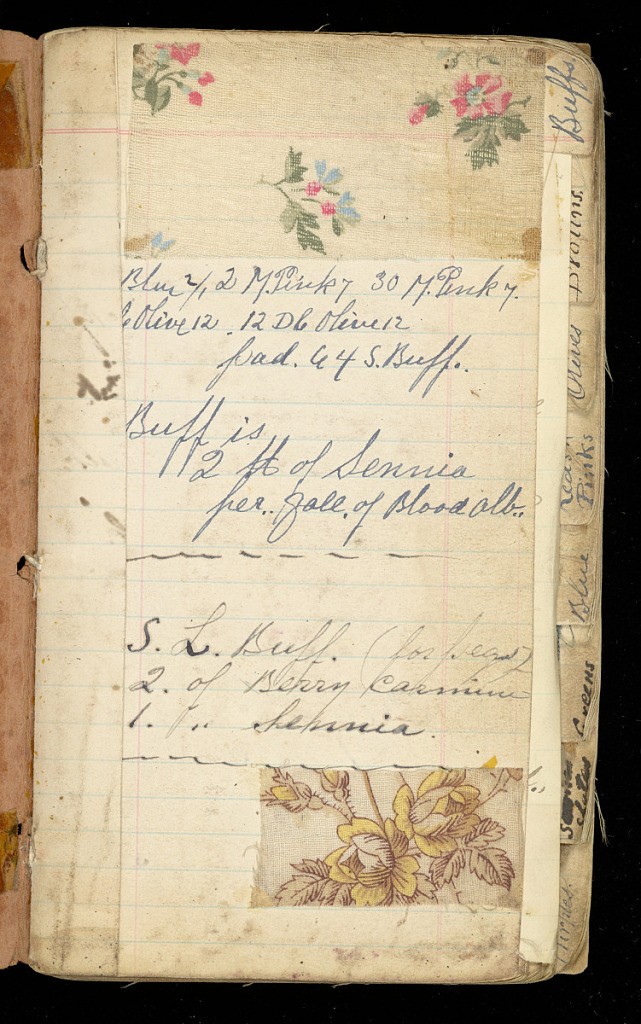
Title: printer's sample book
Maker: Cocheco Print Works, Dover, NH, USA
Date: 1884
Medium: cardboard, paper,and printed cotton textile samples
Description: Small book of printed cotton samples with notches down right edge reading Buffs, Browns, Olives, Reds &  Pinks, Blue, Greens, Stones & Slates, Purples.